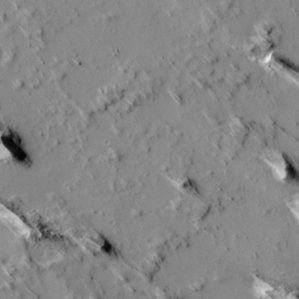
Label: non_frost